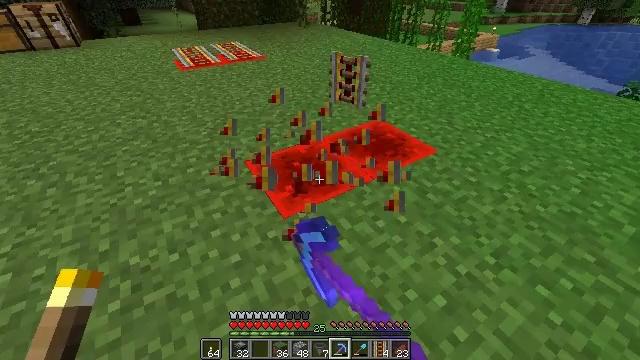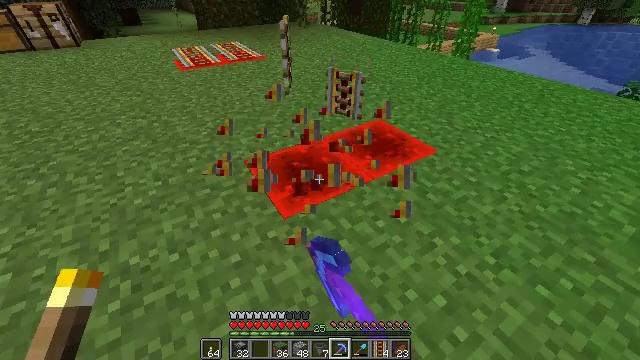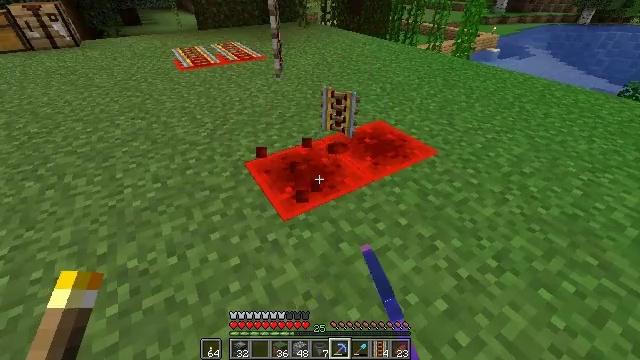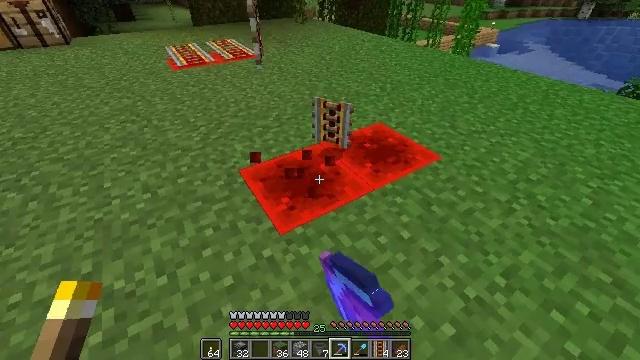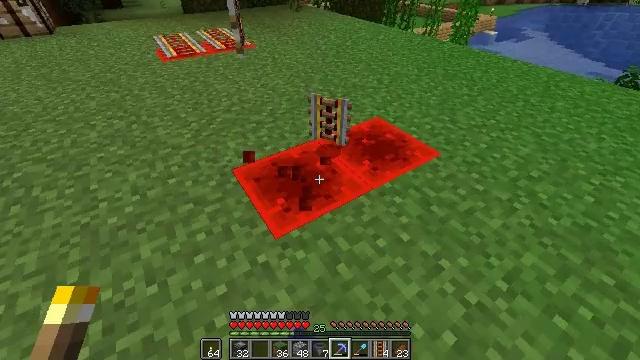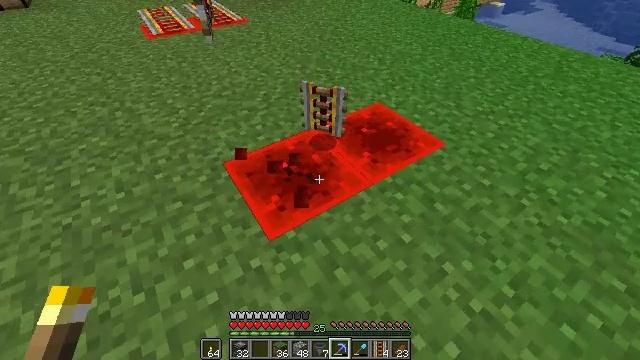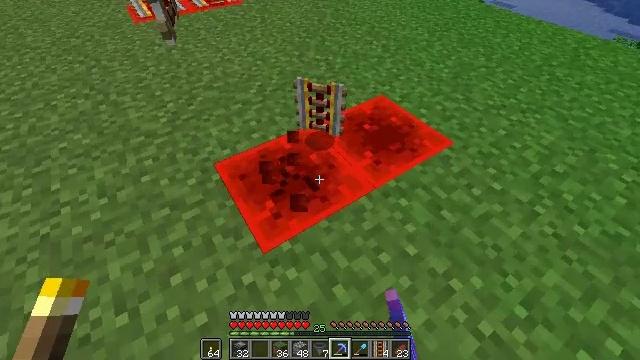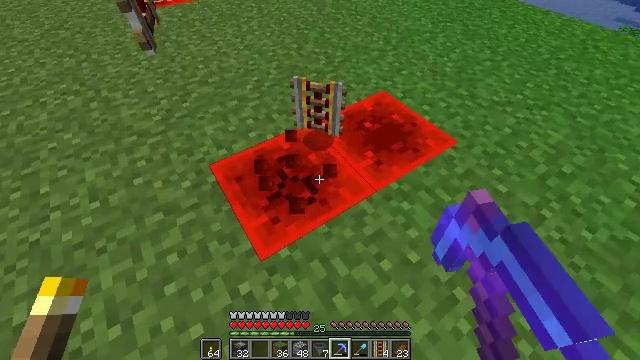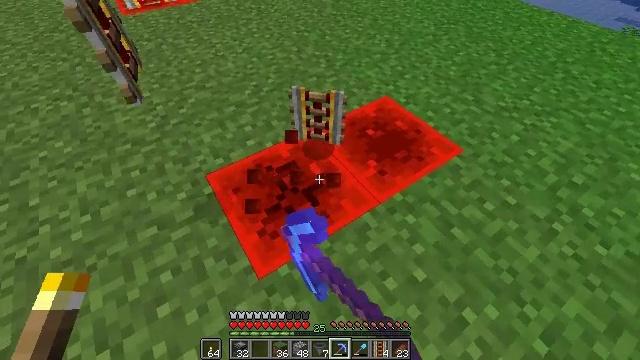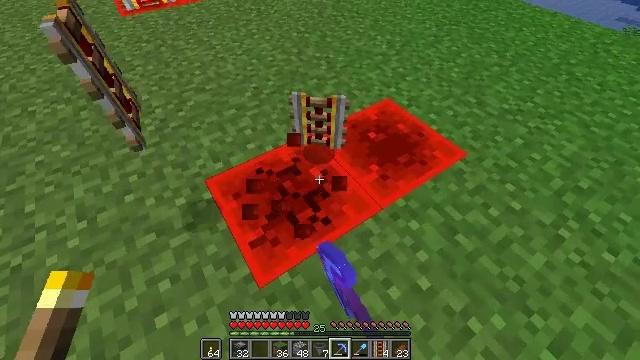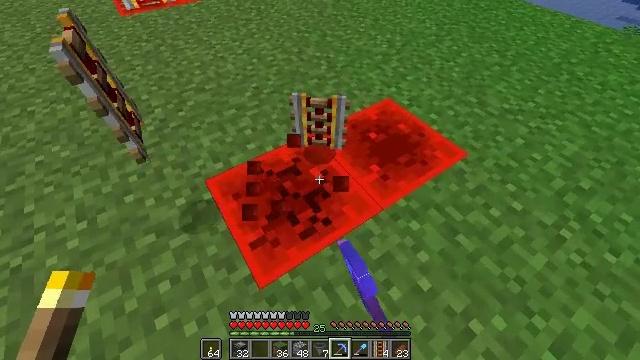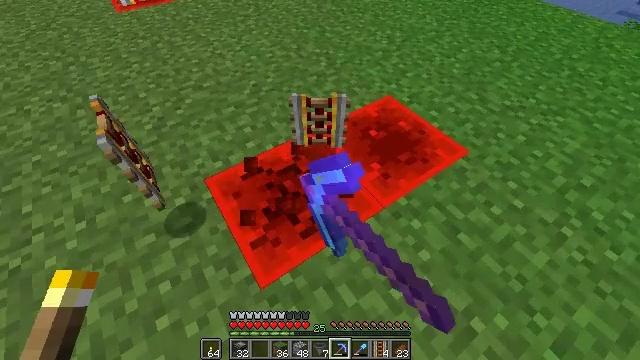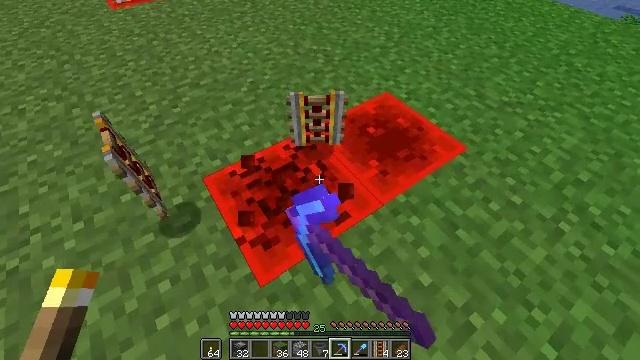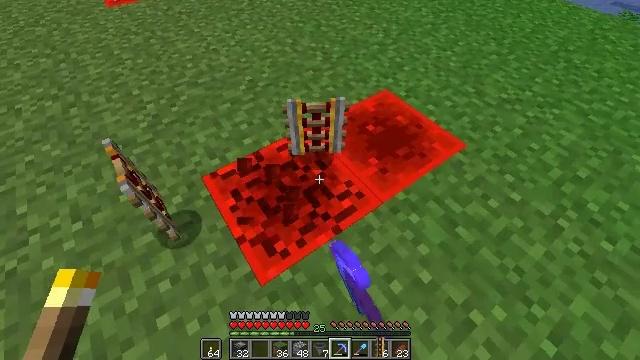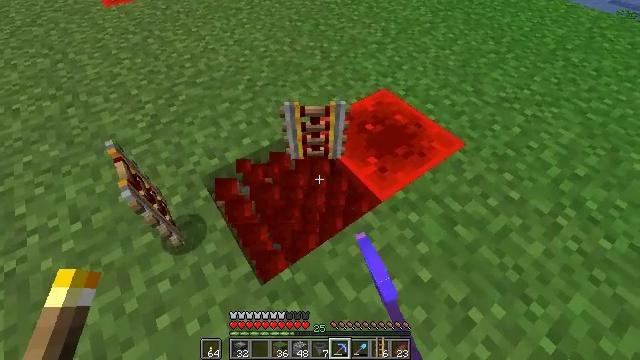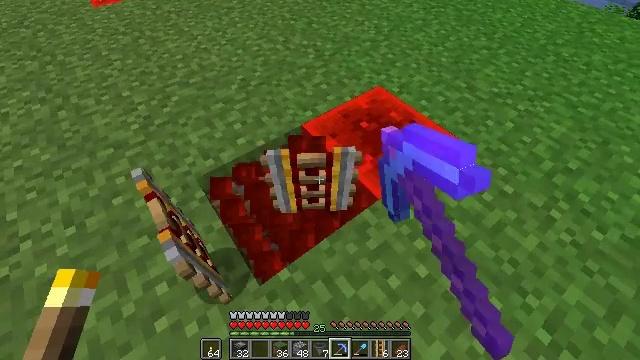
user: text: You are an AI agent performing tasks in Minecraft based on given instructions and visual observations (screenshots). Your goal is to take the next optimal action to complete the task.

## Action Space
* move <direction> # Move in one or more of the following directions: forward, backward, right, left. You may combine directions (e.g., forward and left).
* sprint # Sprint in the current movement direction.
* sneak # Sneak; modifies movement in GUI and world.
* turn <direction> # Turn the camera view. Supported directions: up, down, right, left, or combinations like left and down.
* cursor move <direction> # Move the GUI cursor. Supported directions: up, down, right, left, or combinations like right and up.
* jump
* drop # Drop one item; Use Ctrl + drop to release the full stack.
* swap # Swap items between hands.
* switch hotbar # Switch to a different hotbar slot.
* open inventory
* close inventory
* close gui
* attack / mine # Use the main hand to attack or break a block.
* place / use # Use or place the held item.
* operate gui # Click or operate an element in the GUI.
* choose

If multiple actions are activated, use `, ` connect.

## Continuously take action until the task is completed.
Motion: motion action
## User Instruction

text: Gather redstone block with a pickaxe.
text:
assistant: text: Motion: attack / mine
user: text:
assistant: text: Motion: move forward, attack / mine
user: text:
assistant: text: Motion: move forward, attack / mine
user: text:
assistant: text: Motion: move forward, turn down, attack / mine
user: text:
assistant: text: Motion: move forward, turn down, attack / mine
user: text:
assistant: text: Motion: move forward, turn down, attack / mine
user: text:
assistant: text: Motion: turn down, attack / mine
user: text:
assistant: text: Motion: attack / mine
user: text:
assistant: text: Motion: attack / mine
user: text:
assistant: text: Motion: attack / mine
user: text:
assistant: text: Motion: attack / mine
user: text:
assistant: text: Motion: attack / mine
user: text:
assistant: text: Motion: attack / mine
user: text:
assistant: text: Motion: attack / mine
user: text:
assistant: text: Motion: turn right, attack / mine
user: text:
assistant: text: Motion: turn right, attack / mine
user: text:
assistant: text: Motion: turn right, attack / mine
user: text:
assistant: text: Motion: turn right, attack / mine
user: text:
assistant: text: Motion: turn right, attack / mine
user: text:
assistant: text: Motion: turn right, attack / mine
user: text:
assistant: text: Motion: turn right and up, attack / mine
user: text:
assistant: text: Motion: turn right and up, attack / mine
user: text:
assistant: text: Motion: attack / mine
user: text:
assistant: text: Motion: attack / mine
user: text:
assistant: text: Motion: attack / mine
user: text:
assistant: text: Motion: attack / mine
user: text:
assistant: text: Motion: attack / mine
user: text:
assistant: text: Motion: attack / mine
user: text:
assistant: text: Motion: attack / mine
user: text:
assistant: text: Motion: attack / mine